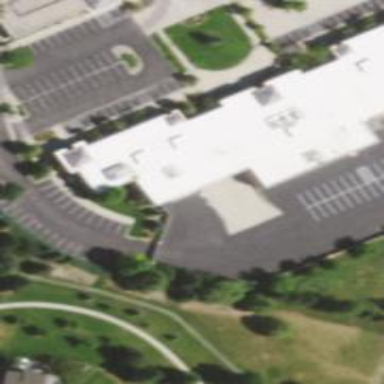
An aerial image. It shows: Commercial building.